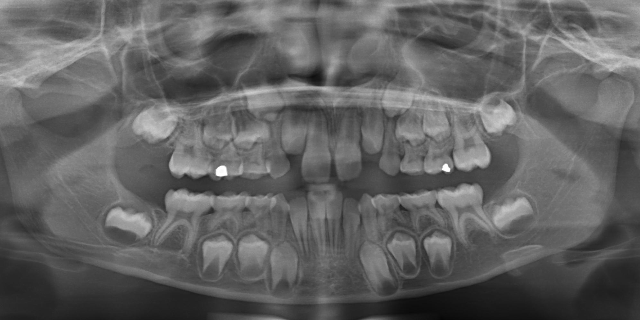
child